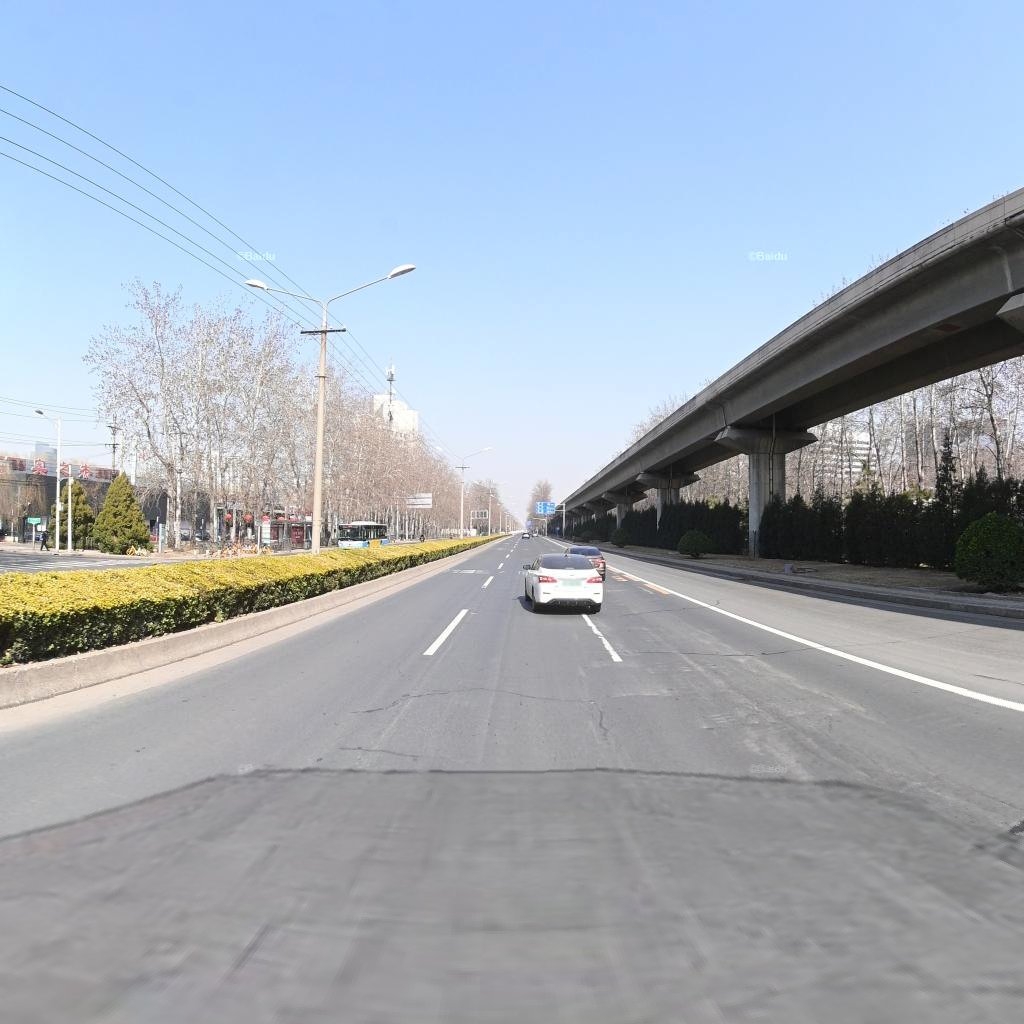
Region: Chaoyang
Road damage annotations: transverse patch, transverse patch, transverse patch, transverse patch, longitudinal patch, longitudinal patch, longitudinal patch